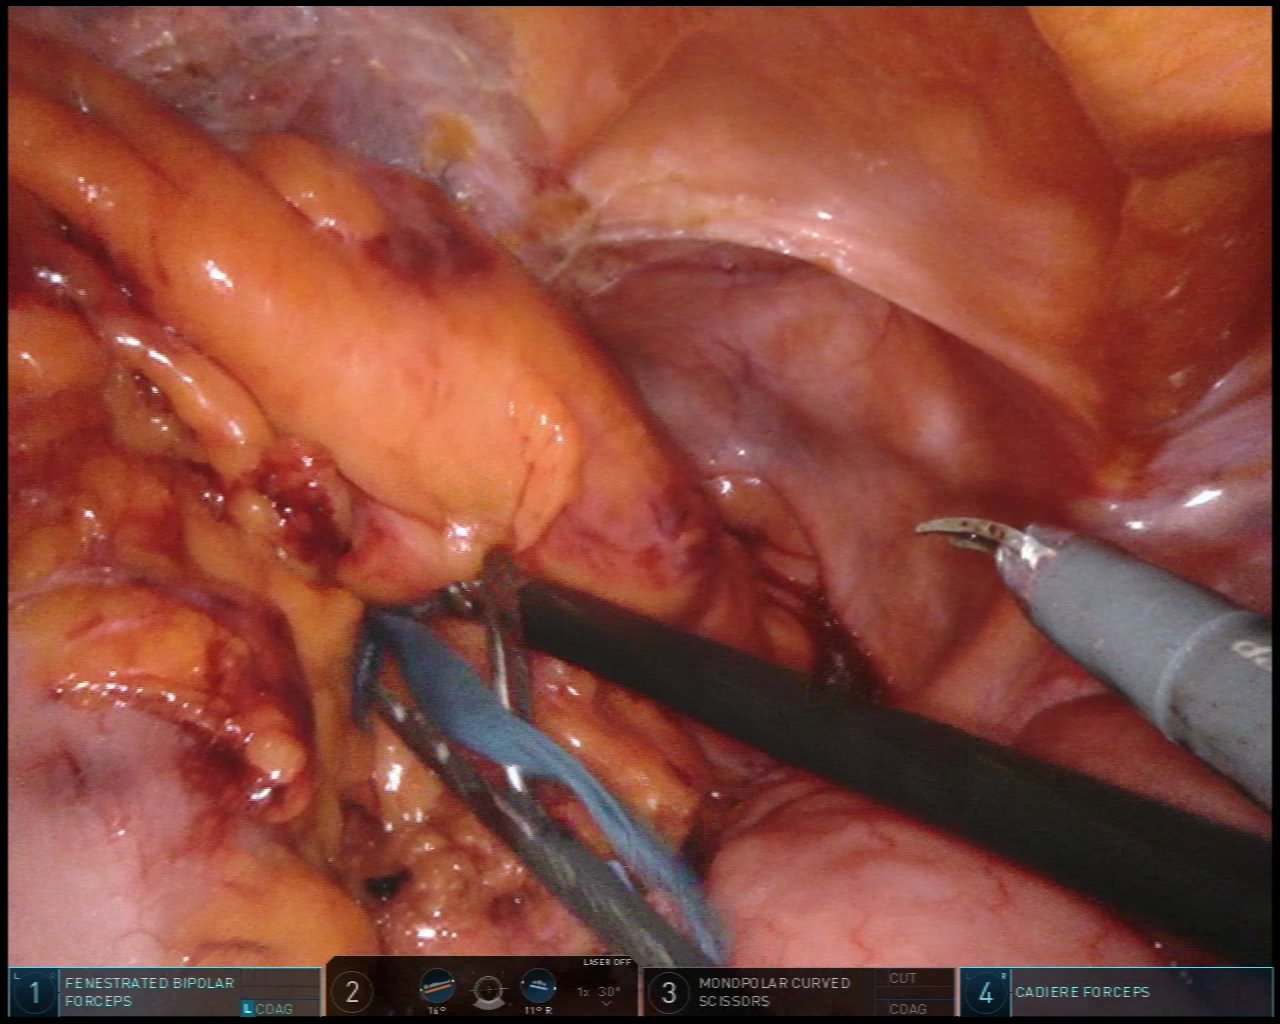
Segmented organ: abdominal_wall
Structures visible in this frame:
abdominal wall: yes
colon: yes
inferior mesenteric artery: no
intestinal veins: no
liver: no
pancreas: no
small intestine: yes
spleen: no
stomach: no
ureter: no
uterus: no
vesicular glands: no